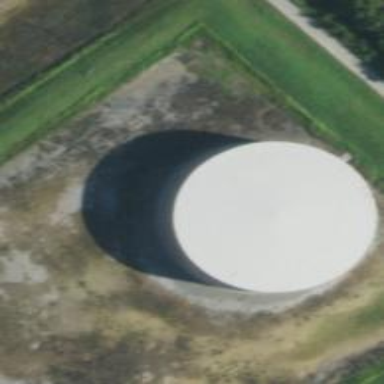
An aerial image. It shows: Storage tank with man-made structure.